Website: home-depot
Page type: payment
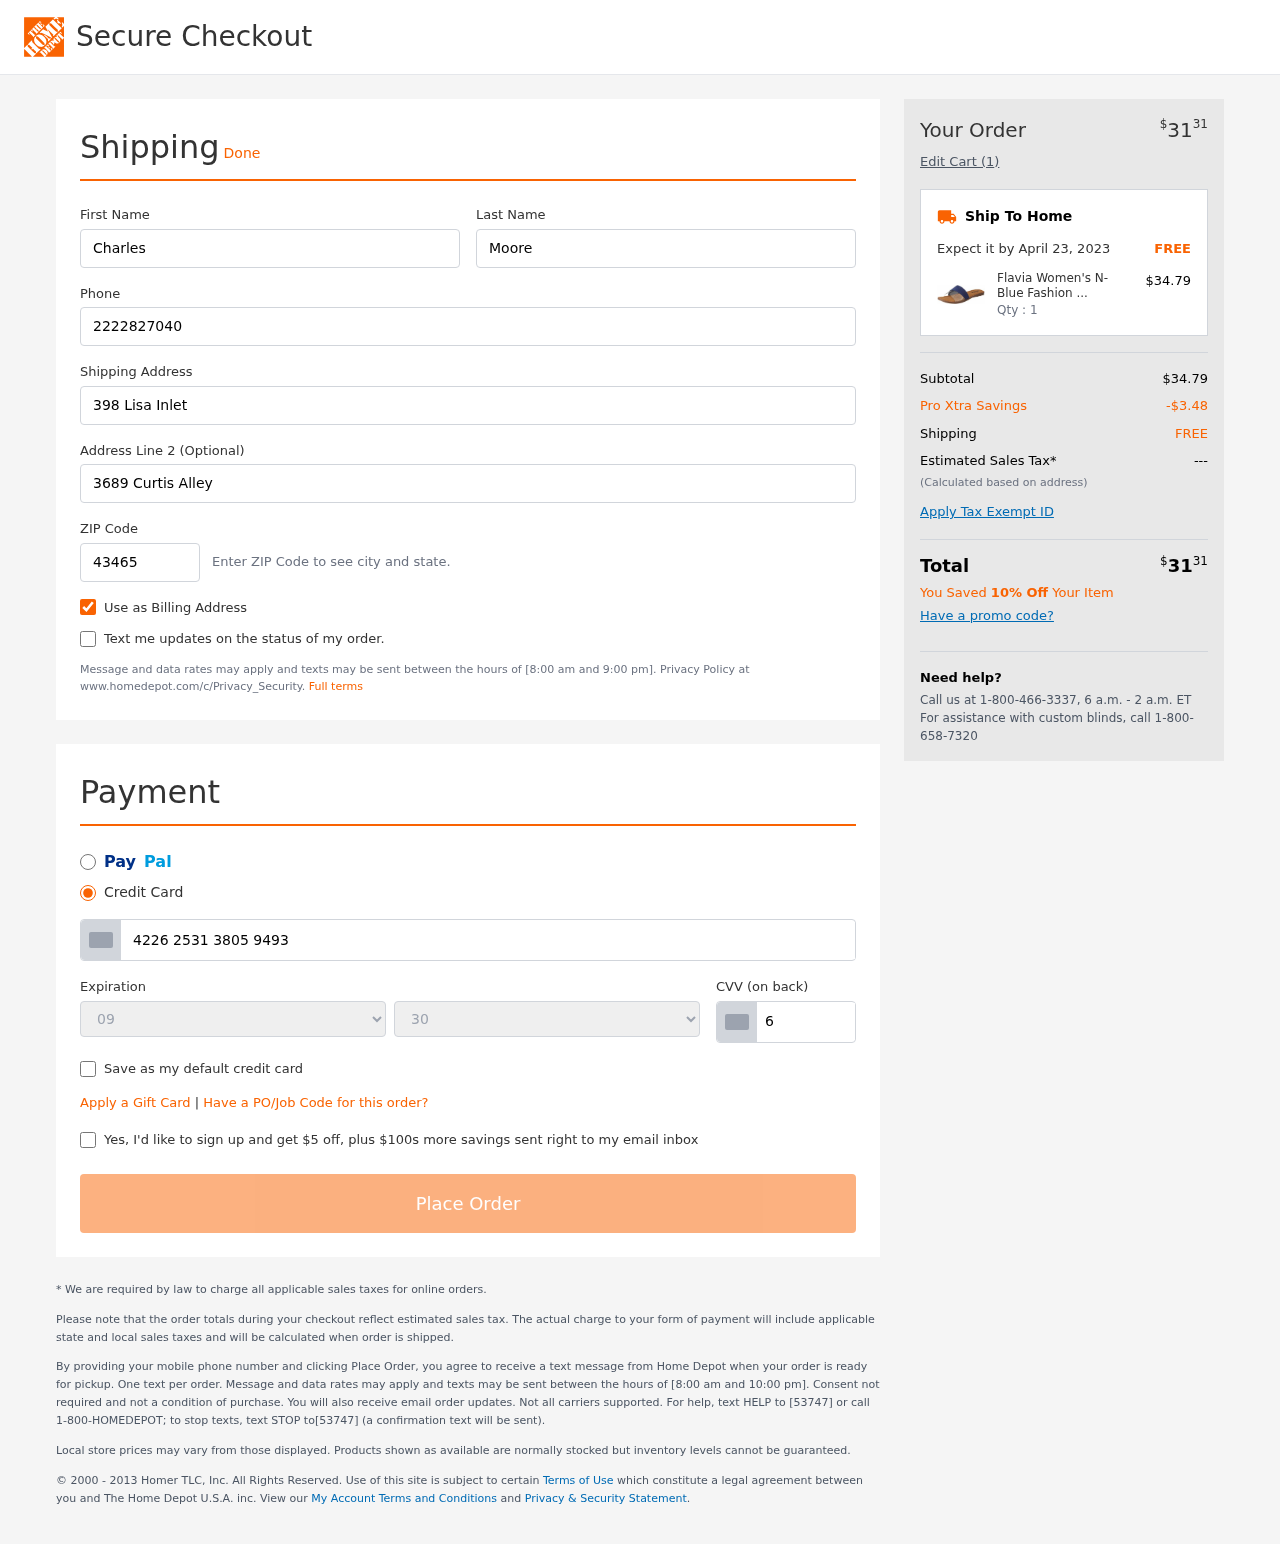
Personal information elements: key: PII_CARD_CVV
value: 697
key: PII_CARD_EXPIRY_MONTH
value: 09
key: PII_CARD_EXPIRY_YEAR
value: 30
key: PII_CARD_NUMBER
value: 4226 2531 3805 9493
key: PII_FIRSTNAME
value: Charles
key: PII_LASTNAME
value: Moore
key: PII_PHONE
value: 2222827040
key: PII_POSTCODE
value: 43465
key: PII_STREET
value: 398 Lisa Inlet
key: PII_STREET2
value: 3689 Curtis Alley
Product elements: key: PRODUCT1_NAME
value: Flavia Women's N-Blue Fashion Slippers-7 UK (39 EU) (8 US) (FL/246/NVY-BLU)
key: PRODUCT1_PRICE
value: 34.79
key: PRODUCT1_QUANTITY
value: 1
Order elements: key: ORDER_TOTAL
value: $3131
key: ORDER_NUM_ITEMS
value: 1
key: ORDER_DELIVERY_DATE
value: April 23, 2023
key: ORDER_SUBTOTAL
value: $34.79
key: ORDER_DISCOUNT
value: -$3.48
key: ORDER_SHIPPING_COST
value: FREE